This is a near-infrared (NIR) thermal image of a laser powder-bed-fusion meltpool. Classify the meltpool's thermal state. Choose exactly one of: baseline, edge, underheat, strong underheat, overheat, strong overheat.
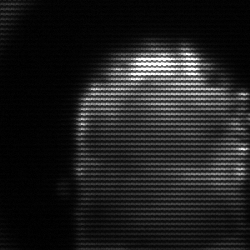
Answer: baseline